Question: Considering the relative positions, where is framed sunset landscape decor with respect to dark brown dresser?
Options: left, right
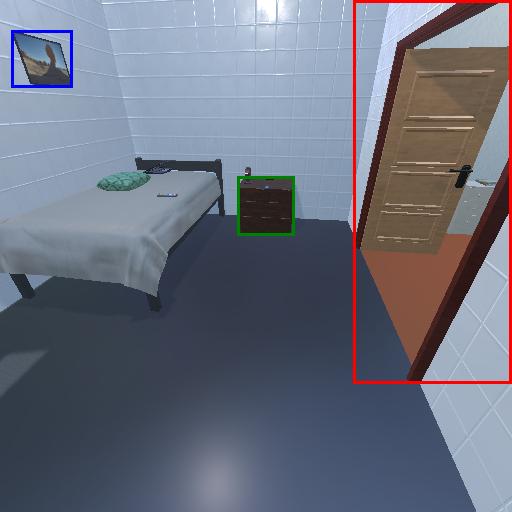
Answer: left